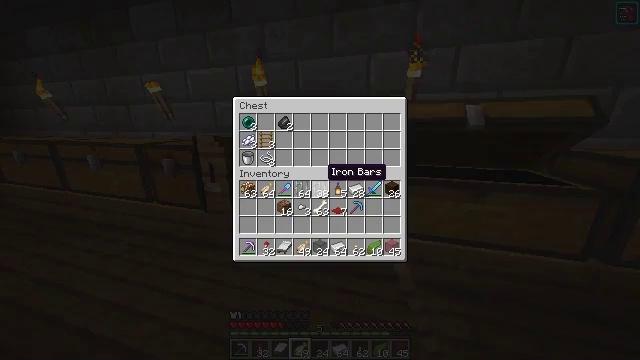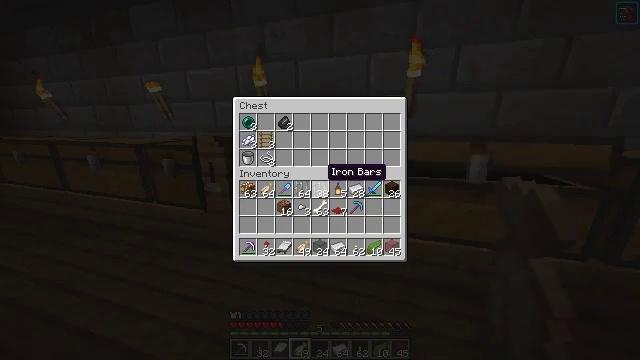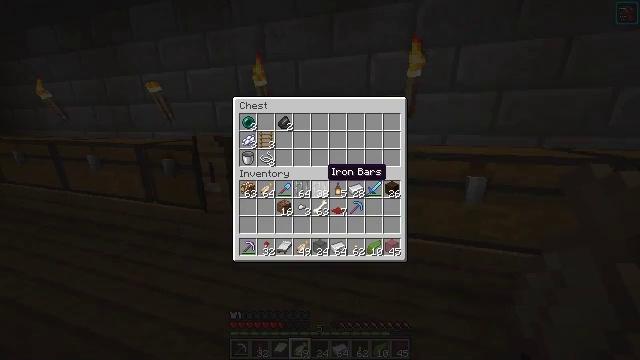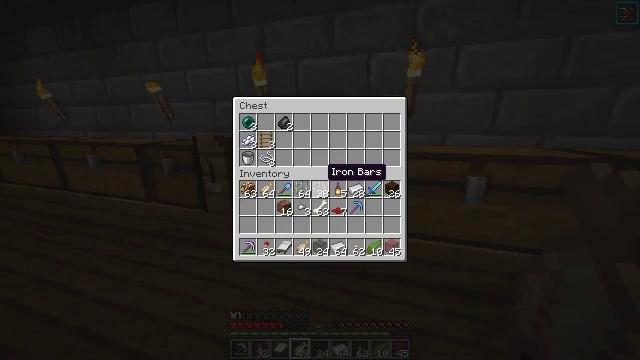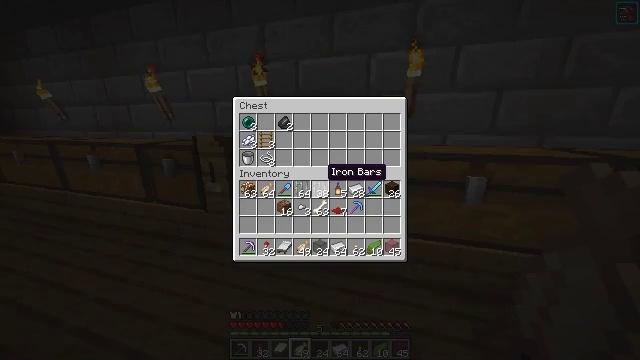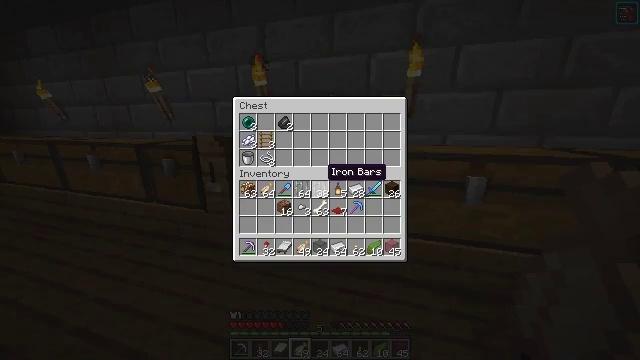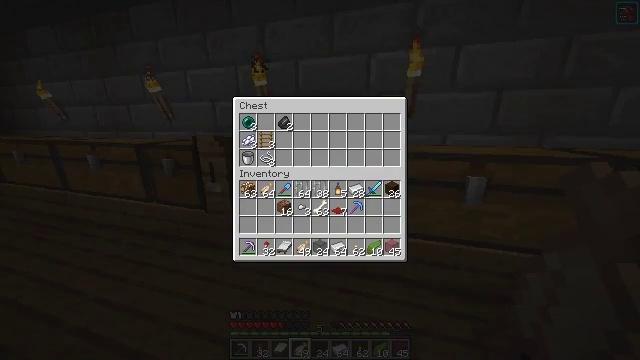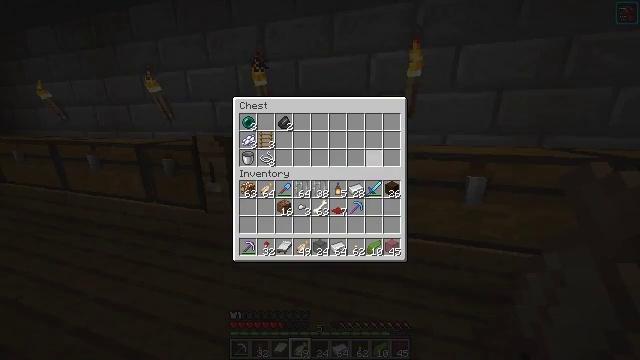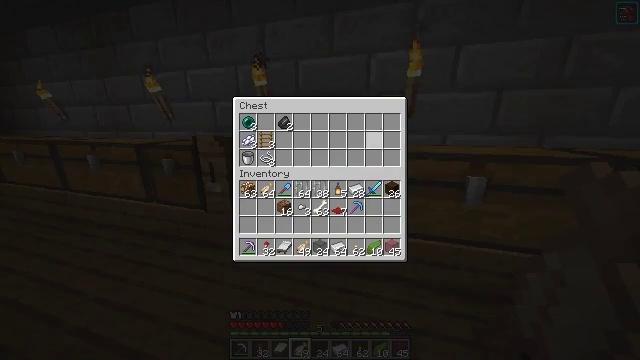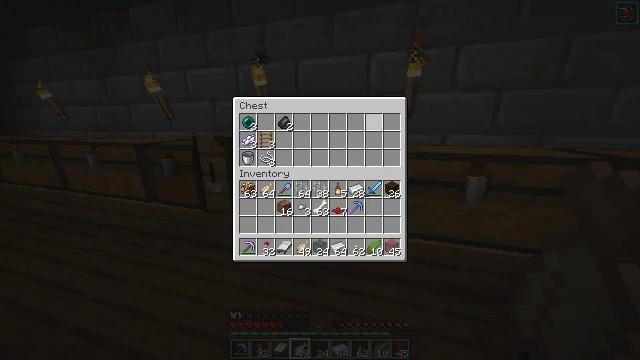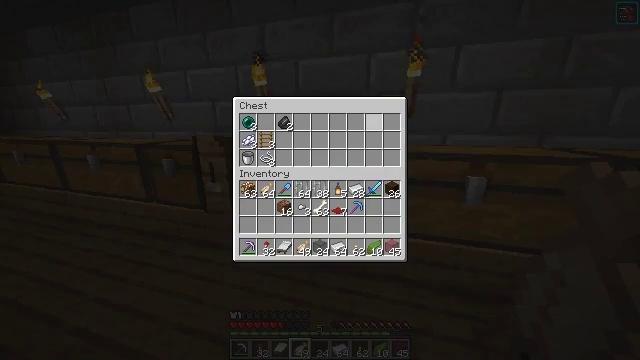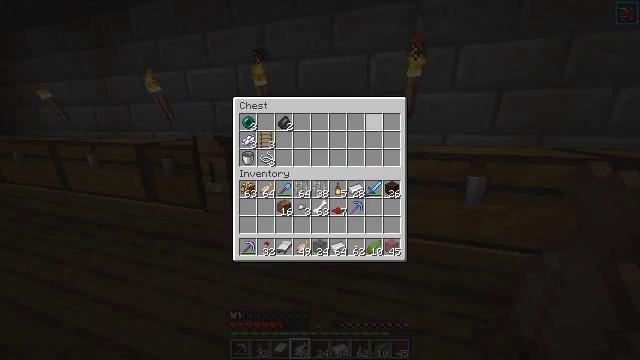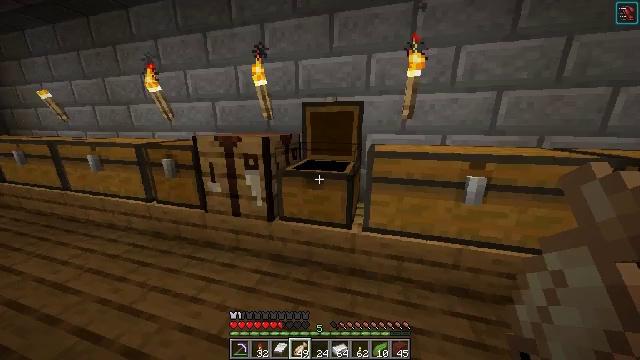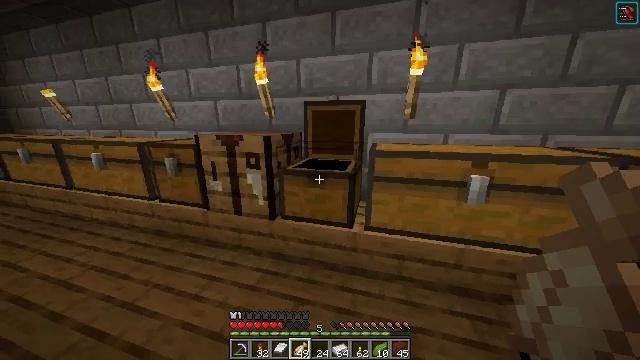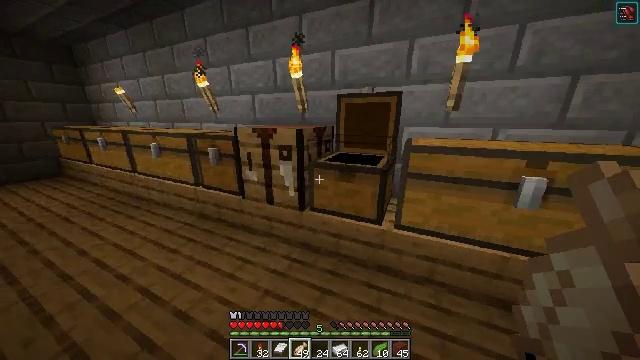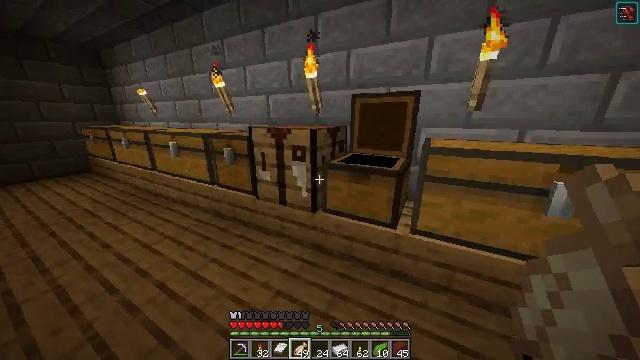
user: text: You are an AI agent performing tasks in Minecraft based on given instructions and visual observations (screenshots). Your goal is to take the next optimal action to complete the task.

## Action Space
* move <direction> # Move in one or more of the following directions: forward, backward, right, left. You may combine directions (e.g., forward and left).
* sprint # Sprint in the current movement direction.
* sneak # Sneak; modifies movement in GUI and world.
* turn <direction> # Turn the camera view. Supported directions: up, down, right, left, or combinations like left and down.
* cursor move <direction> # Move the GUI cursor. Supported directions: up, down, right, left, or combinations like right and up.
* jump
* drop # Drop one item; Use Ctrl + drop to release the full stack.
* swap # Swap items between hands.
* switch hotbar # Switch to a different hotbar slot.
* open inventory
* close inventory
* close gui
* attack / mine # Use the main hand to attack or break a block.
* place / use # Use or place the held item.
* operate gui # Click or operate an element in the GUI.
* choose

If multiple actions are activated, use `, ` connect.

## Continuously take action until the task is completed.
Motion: motion action
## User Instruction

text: In the crafting table, craft iron nugget.
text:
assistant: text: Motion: no_op
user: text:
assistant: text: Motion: no_op
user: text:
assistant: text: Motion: no_op
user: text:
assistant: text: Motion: no_op
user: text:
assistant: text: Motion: no_op
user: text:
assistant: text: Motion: no_op
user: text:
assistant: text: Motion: cursor move right and up
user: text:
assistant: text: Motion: cursor move right and up
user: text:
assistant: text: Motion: no_op
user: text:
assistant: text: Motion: no_op
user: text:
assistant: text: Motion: no_op
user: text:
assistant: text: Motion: close inventory
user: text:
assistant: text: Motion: close inventory
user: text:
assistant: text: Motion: turn left and down, close inventory
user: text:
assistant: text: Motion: move forward and move left, turn left
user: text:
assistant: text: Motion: move forward and move left, turn left
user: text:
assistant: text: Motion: move forward and move left
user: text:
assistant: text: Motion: move forward and move left
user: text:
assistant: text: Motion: move forward and move left
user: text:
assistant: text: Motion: move forward
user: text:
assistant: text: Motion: no_op
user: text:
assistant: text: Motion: no_op
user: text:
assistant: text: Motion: turn left
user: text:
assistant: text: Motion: turn left
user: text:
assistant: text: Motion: use / place
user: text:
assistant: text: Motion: use / place
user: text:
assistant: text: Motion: no_op
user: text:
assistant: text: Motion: no_op
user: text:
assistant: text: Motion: no_op
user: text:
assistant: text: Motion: open gui